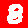
Digit: 8